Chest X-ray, PA view. Patient: 50 years old, sex M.
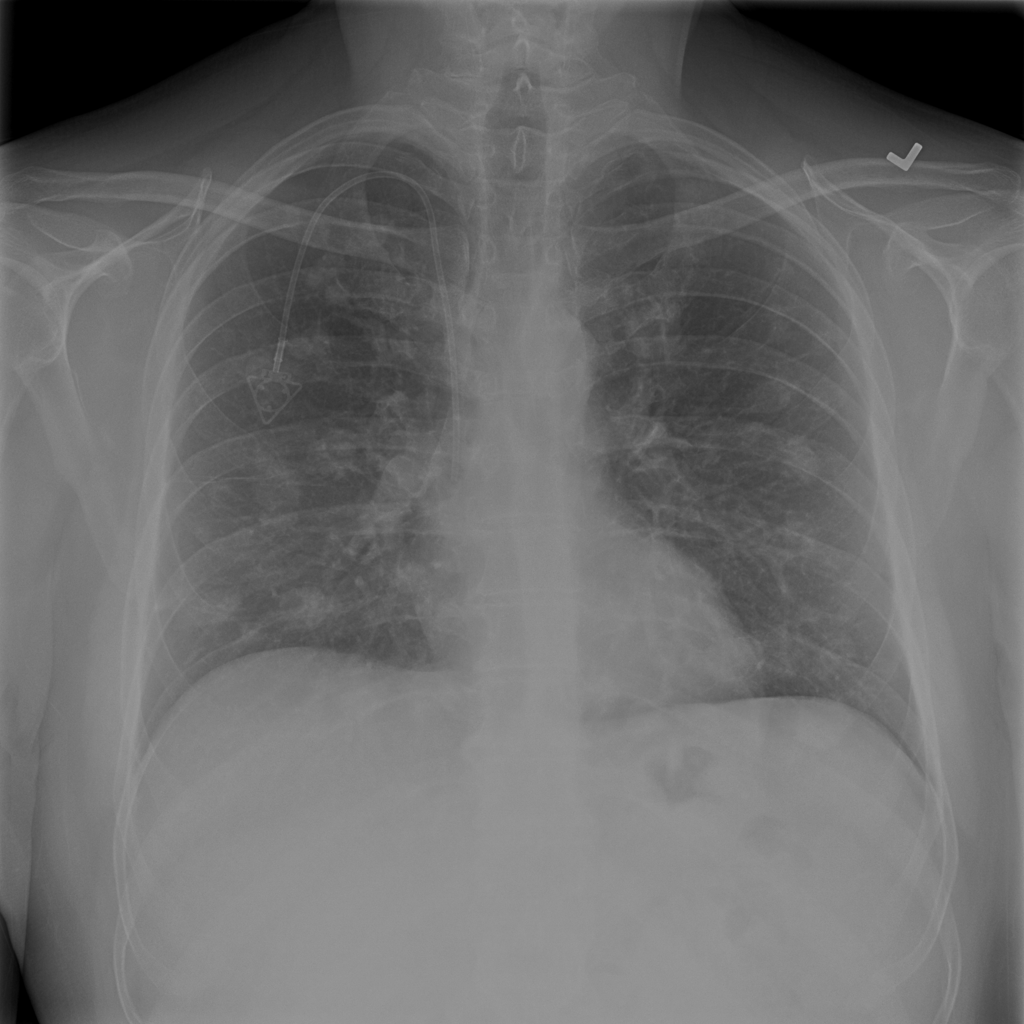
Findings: Mass